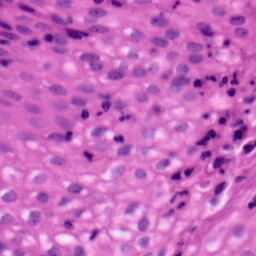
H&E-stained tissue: Tonsil